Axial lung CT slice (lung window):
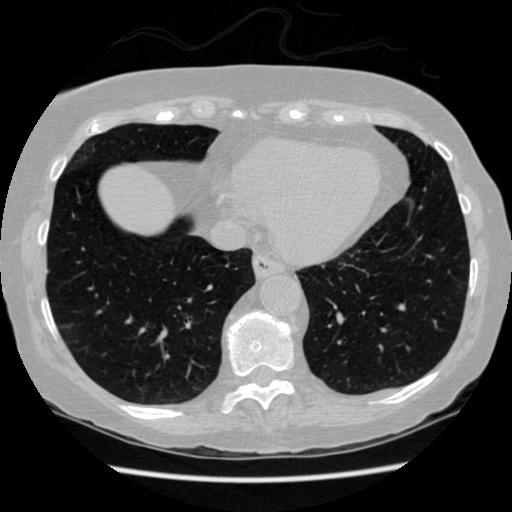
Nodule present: no